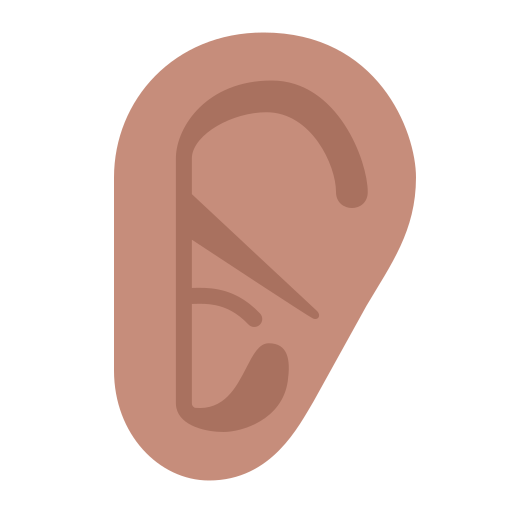
ear flat